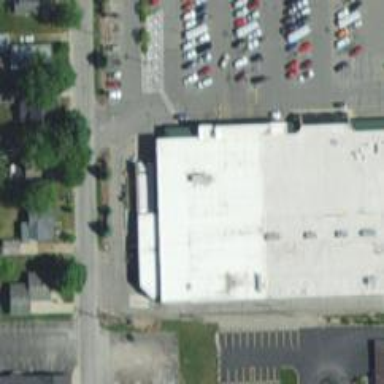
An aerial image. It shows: Supermarket.